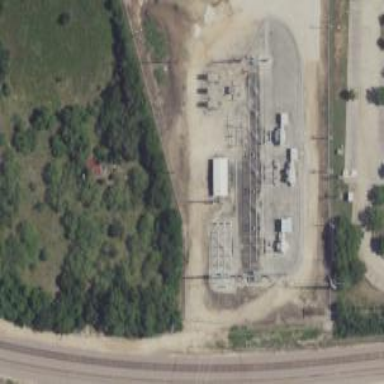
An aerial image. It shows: Outdoor power substation surrounded by fence. The substation operates at the distribution level.